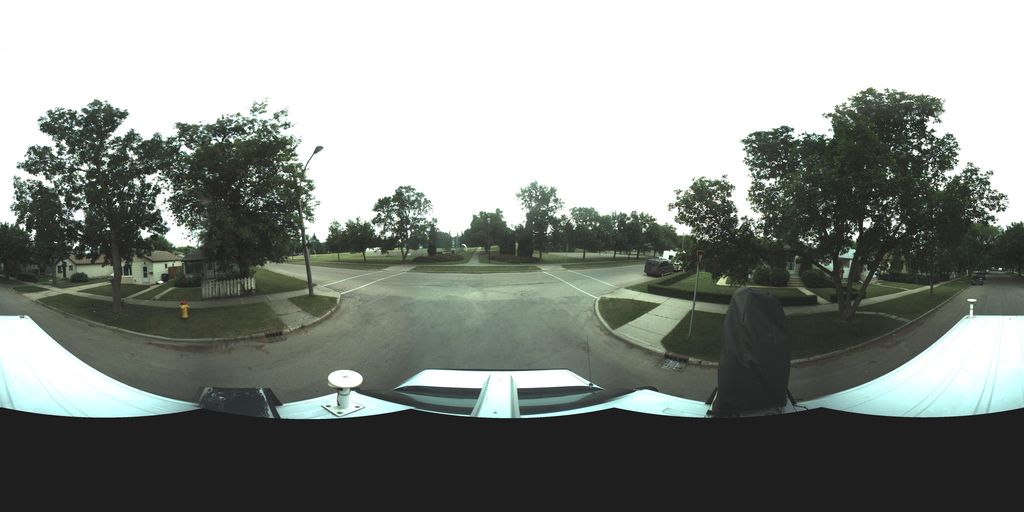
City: saskatoon